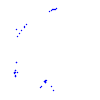
Particle: kaon